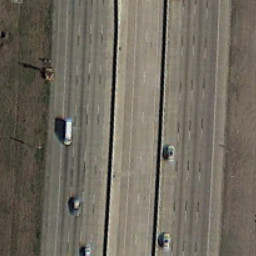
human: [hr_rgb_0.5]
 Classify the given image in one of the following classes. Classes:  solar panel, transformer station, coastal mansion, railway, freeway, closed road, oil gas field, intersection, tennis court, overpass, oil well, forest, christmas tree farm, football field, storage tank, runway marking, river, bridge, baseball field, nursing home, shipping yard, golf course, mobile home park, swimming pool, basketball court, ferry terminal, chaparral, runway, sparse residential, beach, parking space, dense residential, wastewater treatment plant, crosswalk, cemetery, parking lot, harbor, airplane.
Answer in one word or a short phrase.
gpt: freeway